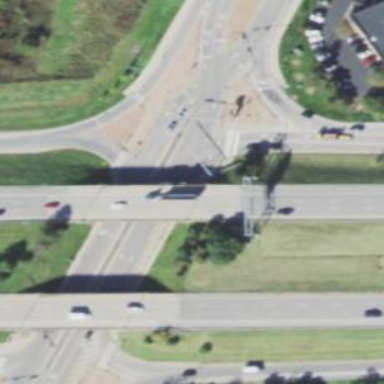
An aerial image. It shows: Asphalt motorway link with diverging diamond interchange (DDI) junction.